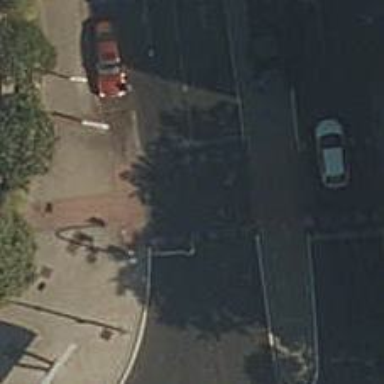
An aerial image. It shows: Road with traffic signals at crossing.